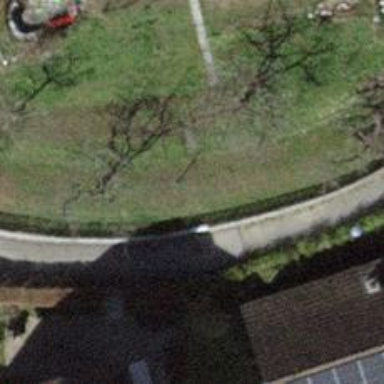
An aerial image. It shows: Unpaved footway.